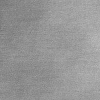
Atmospheric dust classification: dusty